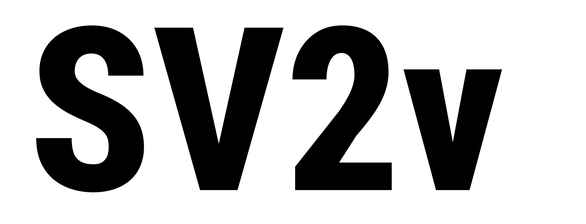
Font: Roboto_Condensed_ExtraBold